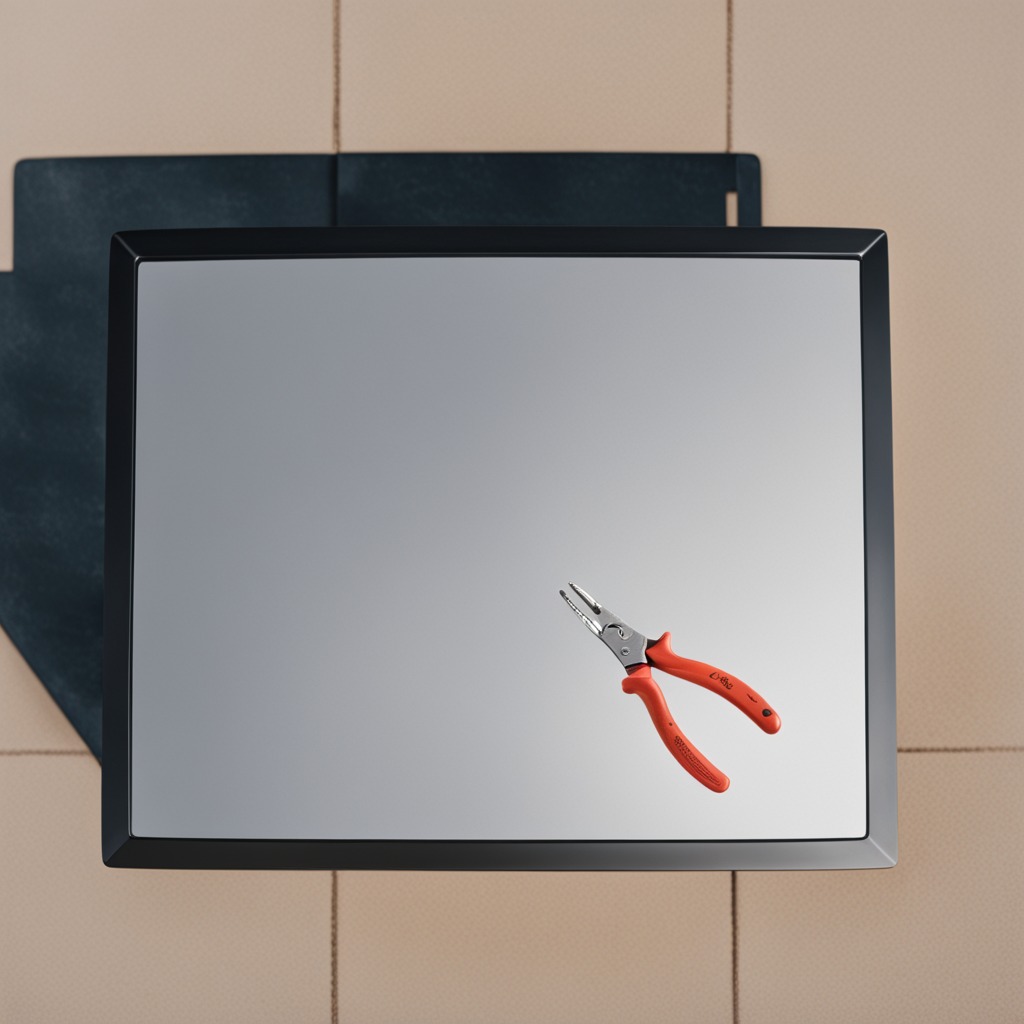
A plier is lying on a table.